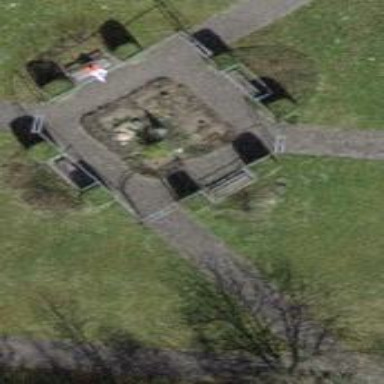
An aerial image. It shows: Lovely park for leisure and relaxation.